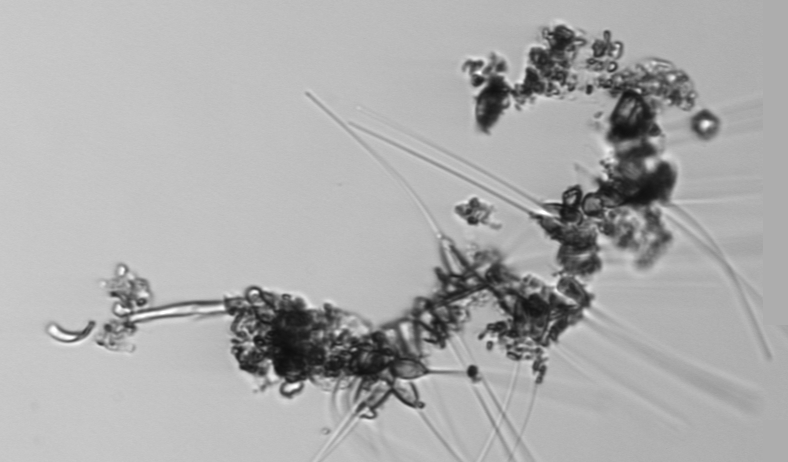
Label: Asterionellopsis_glacialis